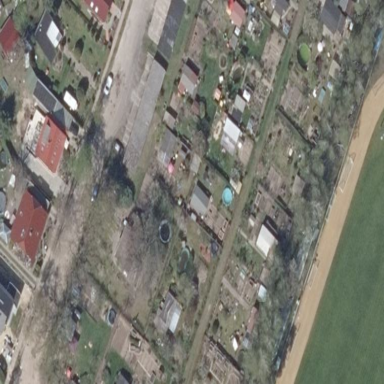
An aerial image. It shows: Area designated for allotments.